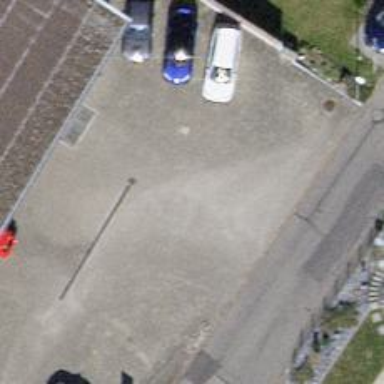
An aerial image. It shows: Car shop.